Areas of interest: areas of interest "Golden Bamboo Garden"
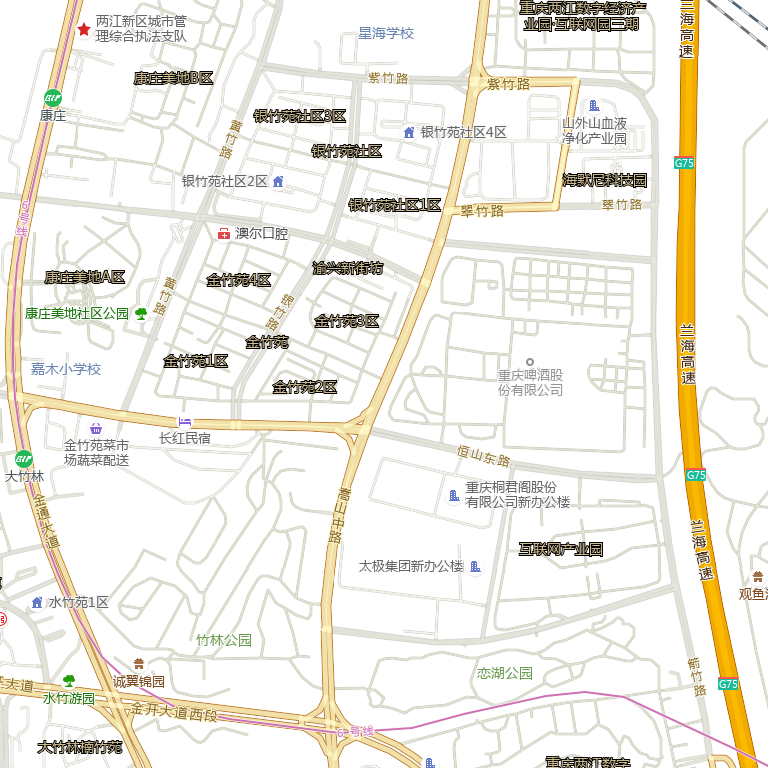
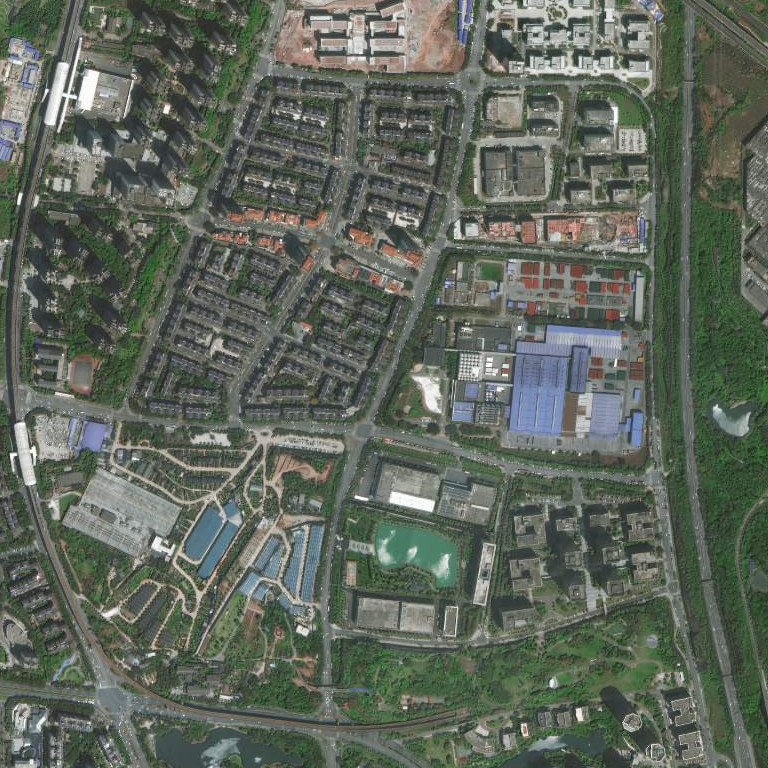